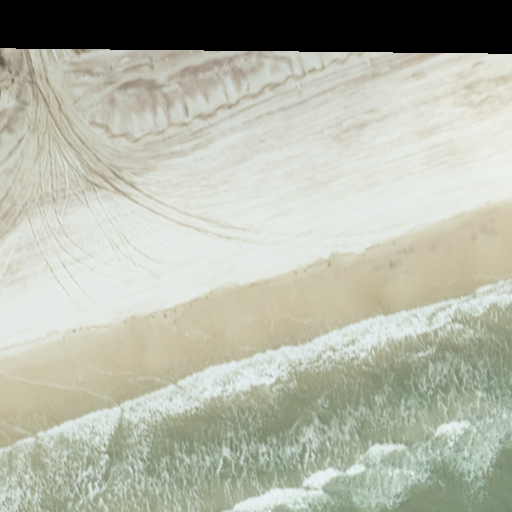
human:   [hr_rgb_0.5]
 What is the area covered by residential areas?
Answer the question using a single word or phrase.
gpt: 10363m2

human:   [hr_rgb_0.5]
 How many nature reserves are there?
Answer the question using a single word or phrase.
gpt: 1

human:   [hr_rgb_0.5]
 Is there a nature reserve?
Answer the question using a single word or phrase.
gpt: yes

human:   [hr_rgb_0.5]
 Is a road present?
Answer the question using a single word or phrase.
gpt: yes

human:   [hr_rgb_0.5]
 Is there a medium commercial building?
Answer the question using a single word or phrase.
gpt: no

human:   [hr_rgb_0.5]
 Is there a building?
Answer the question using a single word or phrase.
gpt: no

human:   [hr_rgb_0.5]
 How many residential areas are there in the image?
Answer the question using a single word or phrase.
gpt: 1

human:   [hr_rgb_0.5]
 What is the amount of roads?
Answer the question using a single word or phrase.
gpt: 1

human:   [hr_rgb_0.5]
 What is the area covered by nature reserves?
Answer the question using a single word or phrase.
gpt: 445m2

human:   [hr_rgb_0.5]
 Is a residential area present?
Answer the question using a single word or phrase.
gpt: yes

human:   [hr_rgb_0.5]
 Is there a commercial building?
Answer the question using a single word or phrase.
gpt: no

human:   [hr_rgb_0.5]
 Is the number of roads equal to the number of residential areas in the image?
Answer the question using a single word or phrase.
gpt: yes

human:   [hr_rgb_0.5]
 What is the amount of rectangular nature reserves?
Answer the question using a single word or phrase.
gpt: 1

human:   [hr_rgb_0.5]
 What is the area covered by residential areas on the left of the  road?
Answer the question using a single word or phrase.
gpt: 10363m2

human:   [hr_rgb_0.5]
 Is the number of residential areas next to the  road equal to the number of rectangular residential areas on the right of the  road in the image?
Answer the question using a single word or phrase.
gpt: no

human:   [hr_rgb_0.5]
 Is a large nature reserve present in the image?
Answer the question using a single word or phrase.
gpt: no

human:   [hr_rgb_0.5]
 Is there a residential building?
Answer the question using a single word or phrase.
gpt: no

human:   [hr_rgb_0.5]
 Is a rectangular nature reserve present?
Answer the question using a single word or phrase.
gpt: yes

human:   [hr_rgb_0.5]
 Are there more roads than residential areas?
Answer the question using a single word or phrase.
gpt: no

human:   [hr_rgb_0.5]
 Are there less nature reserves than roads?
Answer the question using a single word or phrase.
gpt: no

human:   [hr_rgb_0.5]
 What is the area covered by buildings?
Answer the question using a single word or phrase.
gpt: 0m2

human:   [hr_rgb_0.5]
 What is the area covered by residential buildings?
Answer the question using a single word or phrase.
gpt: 0m2

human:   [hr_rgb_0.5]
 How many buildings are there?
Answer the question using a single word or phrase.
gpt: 0

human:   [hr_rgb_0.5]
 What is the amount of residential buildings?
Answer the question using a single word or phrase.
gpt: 0

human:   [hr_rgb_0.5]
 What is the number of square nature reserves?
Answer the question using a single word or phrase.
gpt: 0

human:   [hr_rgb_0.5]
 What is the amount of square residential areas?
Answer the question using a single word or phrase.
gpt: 0

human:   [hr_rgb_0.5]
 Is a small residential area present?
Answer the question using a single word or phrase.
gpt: no

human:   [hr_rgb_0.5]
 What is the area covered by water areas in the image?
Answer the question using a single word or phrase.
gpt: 0m2

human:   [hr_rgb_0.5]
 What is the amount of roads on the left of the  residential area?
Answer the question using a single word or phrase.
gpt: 0

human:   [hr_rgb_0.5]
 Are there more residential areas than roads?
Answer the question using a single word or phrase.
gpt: no

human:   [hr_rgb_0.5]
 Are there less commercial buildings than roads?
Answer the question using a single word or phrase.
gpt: yes

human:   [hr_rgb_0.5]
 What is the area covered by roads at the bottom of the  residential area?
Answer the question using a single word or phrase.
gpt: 0m2

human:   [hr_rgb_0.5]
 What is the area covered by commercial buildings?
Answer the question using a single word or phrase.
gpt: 0m2

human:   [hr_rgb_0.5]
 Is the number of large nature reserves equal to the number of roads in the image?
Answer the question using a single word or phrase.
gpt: no

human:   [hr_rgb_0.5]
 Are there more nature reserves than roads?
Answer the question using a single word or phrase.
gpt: no

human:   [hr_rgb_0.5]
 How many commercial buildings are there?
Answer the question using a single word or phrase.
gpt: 0

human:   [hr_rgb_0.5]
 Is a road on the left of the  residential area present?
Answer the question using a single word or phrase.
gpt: no

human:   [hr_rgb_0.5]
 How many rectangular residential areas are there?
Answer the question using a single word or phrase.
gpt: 1

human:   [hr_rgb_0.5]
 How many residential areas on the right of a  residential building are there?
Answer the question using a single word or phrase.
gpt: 0

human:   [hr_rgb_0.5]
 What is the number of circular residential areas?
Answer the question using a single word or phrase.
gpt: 0

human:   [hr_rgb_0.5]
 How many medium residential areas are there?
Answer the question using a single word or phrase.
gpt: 0

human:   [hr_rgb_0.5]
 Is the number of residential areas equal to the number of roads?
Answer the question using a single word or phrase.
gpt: yes

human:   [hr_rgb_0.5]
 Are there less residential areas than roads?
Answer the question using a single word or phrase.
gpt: no

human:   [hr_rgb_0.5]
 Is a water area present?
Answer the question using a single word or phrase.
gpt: no

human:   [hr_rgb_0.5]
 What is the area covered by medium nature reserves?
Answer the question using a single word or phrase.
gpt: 445m2

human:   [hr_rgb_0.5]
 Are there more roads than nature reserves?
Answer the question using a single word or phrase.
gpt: no

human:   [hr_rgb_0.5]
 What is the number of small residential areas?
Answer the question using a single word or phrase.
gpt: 0

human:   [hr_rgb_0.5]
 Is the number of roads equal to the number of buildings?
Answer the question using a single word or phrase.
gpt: no

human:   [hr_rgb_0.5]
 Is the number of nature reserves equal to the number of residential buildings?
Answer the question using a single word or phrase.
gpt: no

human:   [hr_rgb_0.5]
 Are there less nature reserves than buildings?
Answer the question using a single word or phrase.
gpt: no

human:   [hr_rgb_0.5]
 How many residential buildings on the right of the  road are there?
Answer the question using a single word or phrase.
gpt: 0

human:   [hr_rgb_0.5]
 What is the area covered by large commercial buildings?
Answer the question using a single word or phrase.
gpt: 0m2

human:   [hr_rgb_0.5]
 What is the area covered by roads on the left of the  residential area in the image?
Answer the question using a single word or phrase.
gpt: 0m2

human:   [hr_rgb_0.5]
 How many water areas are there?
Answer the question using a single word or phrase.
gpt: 0

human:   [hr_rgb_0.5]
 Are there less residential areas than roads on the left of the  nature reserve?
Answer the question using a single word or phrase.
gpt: no

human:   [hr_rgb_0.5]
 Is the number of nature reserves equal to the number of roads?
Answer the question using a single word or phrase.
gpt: yes

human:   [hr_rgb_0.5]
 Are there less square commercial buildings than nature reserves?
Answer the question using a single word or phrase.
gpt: yes

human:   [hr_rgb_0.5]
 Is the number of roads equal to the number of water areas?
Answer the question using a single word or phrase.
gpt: no

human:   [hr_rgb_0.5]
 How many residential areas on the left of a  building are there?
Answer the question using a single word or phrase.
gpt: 0

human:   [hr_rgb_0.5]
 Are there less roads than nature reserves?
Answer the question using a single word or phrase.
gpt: no

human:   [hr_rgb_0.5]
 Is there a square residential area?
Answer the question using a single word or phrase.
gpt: no

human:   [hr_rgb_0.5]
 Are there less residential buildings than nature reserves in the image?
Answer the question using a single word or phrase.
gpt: yes

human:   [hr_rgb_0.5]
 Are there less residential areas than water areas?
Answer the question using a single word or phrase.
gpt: no

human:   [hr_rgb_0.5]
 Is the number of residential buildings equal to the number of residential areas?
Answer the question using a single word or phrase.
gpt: no